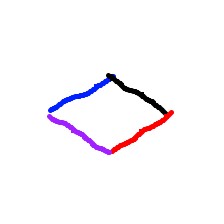
Shape: rhombus